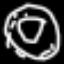
Label: donut